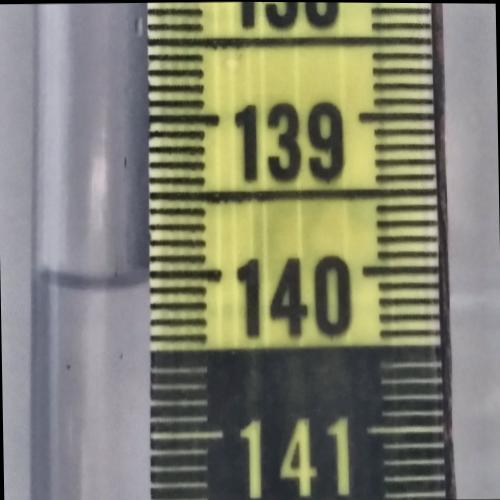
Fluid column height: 140.0 cm